Question: Was planning to put the following in a stored procedure but I now feel it lends itself better to being a udf.
It takes a small table like the following:

And returns a string like this:
> a@b.c; b@c.d; c@d.e
How do I get rid of the temp table from the following so I can convert it to a function?
'''
CREATE FUNCTION dbo.udf_emailString
(
@x NVARCHAR(50) = NULL
)
RETURNS VARCHAR(2000)
BEGIN
SET NOCOUNT ON;
--1.get all the related email addresses connected with @x and @y
WITH allAddresses(Email)
AS
(
SELECT Email
FROM WH.xxx.vw_Permissions
WHERE IndReceiveMail = 1 AND
X = COALESCE(@x,X)
GROUP BY Email
)
, allAddressesRn(Email, rn)
AS
(
SELECT Email,
ROW_NUMBER() OVER(ORDER BY Email)
FROM allAddresses
)
SELECT *
INTO #EmailList
FROM allAddressesRn;
--2.connect all of the above together seperating with semi-colons
DECLARE @fullAddress VARCHAR(2000) ='';
DECLARE @loopControl INT = 1;
WHILE @loopControl <= (SELECT MAX(rn) FROM #EmailList)
BEGIN
SET @fullAddress =
@fullAddress +
(
SELECT Email + '; '
FROM #EmailList
WHERE rn = @x
);
SET @loopControl = @loopControl + 1;
END;
RETURN @fullAddress;
END;
'''
---
With the comments and answer this seems to be a much more compact approach:
'''
CREATE FUNCTION dbo.udf_emailString
(
@x NVARCHAR(50) = NULL
)
RETURNS VARCHAR(2000)
BEGIN
DECLARE @fullAddress VARCHAR(2000) ='';
SELECT @fullAddress =
STUFF(
(
select '; ' + Email as [text()]
FROM
(
SELECT Email
FROM WH.xxx.vw_Permissions
WHERE IndReceiveMail = 1 AND
X = COALESCE(@x,X)
GROUP BY Email
) x
for xml path ('')
)
,1,1,'');
SET @fullAddress = @fullAddress + ';';
RETURN @fullAddress;
END;
'''
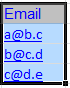
Answer: As bluefeet suggested use STUFF():
'''
select @fullAddress = stuff(
(select ';' + Email as [text()]
from #EmailList
for xml path (''))
,1,1,'')
'''
EDIT:
Sorry, I ment to illustrate the STUFF function and it was easier to test on temp table :). Your whole udf would be:
'''
CREATE FUNCTION dbo.udf_emailString
(
@x NVARCHAR(50) = NULL
)
RETURNS VARCHAR(2000)
BEGIN
--1.get all the related email addresses connected with @x and @y
WITH allAddresses(Email)
AS
(
SELECT Email
FROM WH.xxx.vw_Permissions
WHERE IndReceiveMail = 1 AND
X = COALESCE(@x,X)
GROUP BY Email
)
select @fullAddress = stuff(
(select ';' + Email as [text()]
from allAddresses
for xml path (''))
,1,1,'');
RETURN @fullAddress;
END;
'''